Field crop: tomato
Growth stage: 2
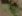
Species: solanum